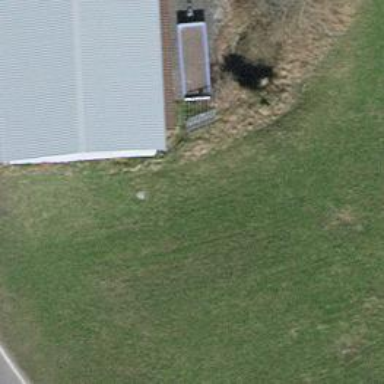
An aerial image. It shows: Culvert tunnel.